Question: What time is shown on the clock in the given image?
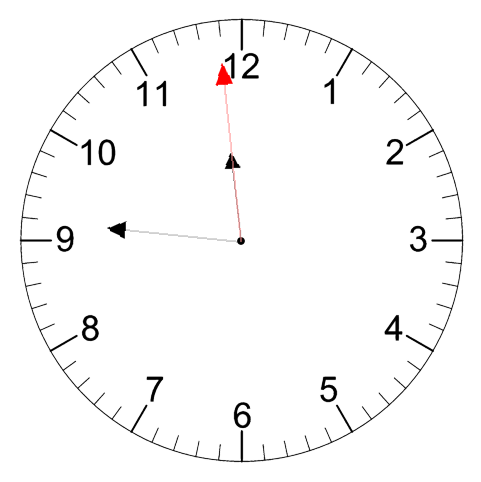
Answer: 11:45:59